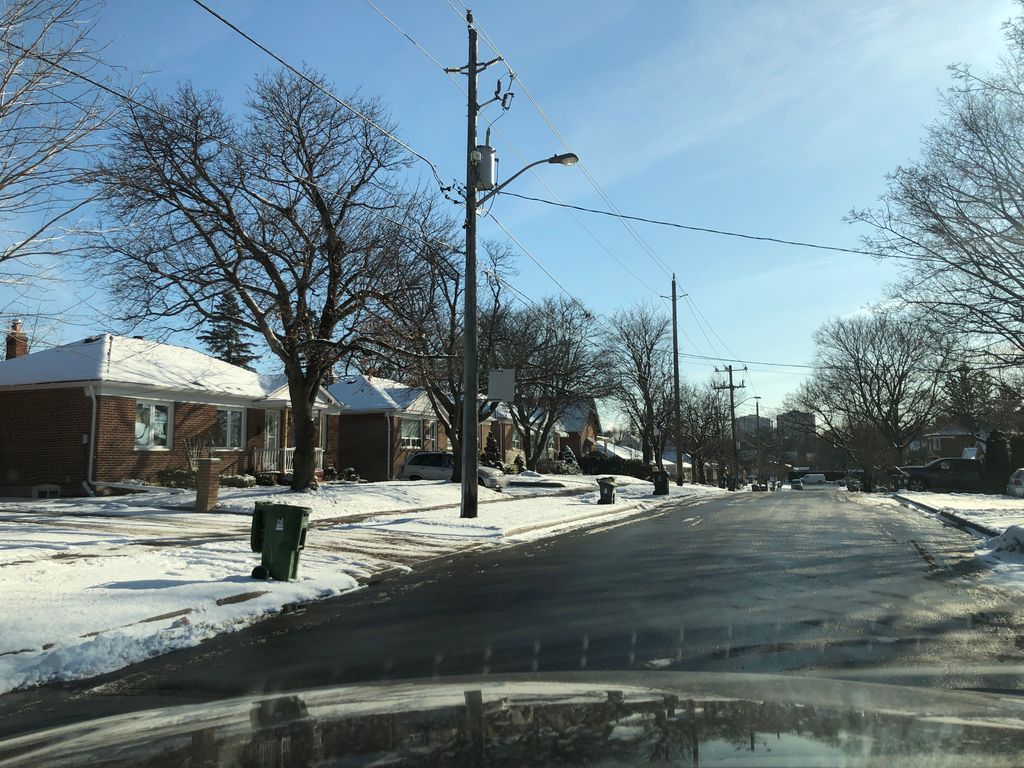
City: toronto